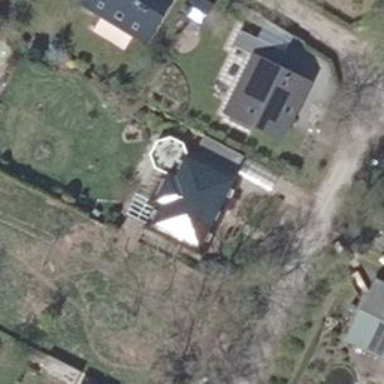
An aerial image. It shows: Detached building.